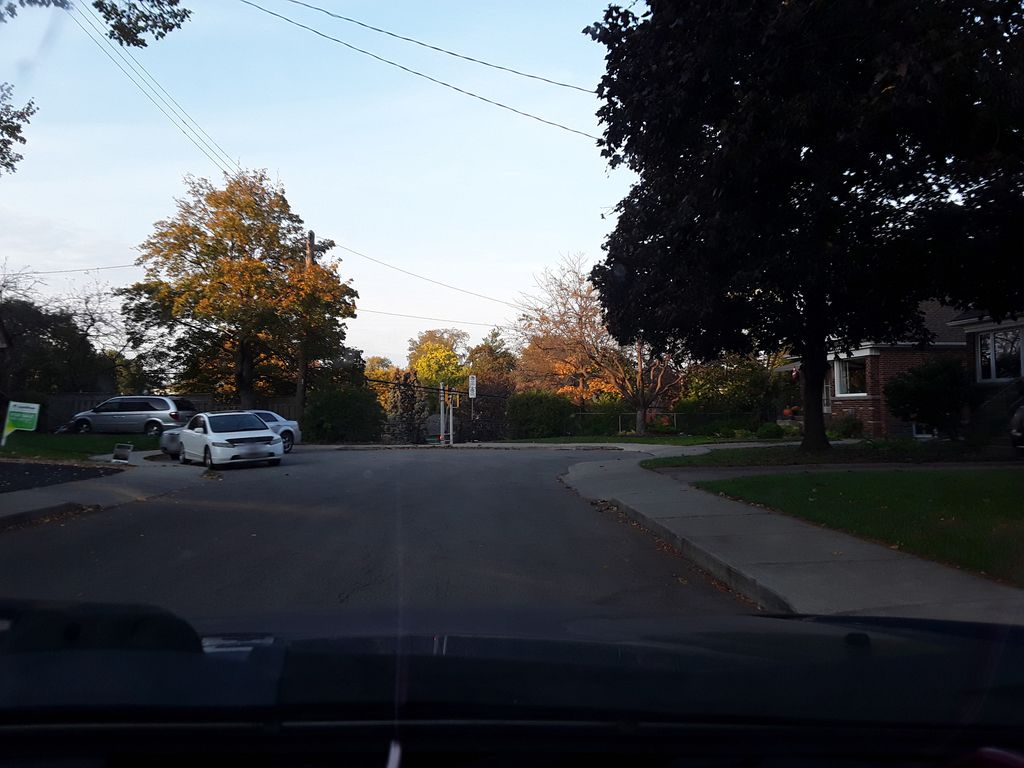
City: hamilton